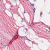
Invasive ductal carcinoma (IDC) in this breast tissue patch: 0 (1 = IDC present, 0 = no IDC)